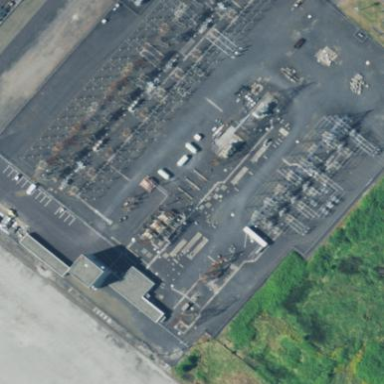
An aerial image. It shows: Substation for power.